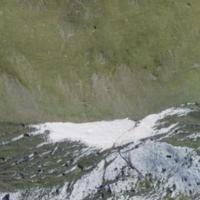
EUNIS habitat code: 26
Species observed at this site:
Doronicum grandiflorum